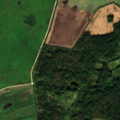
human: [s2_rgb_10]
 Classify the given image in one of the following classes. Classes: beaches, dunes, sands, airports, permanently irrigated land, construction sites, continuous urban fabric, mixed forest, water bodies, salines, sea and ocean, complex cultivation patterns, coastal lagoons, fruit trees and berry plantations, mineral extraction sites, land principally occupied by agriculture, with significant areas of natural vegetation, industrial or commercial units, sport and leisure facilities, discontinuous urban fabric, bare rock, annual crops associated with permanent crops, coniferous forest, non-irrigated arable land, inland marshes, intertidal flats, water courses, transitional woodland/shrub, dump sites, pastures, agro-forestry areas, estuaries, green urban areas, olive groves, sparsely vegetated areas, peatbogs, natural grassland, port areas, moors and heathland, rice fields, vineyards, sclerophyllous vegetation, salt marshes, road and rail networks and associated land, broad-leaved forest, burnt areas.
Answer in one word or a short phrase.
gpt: non-irrigated arable land, pastures, mixed forest, transitional woodland/shrub